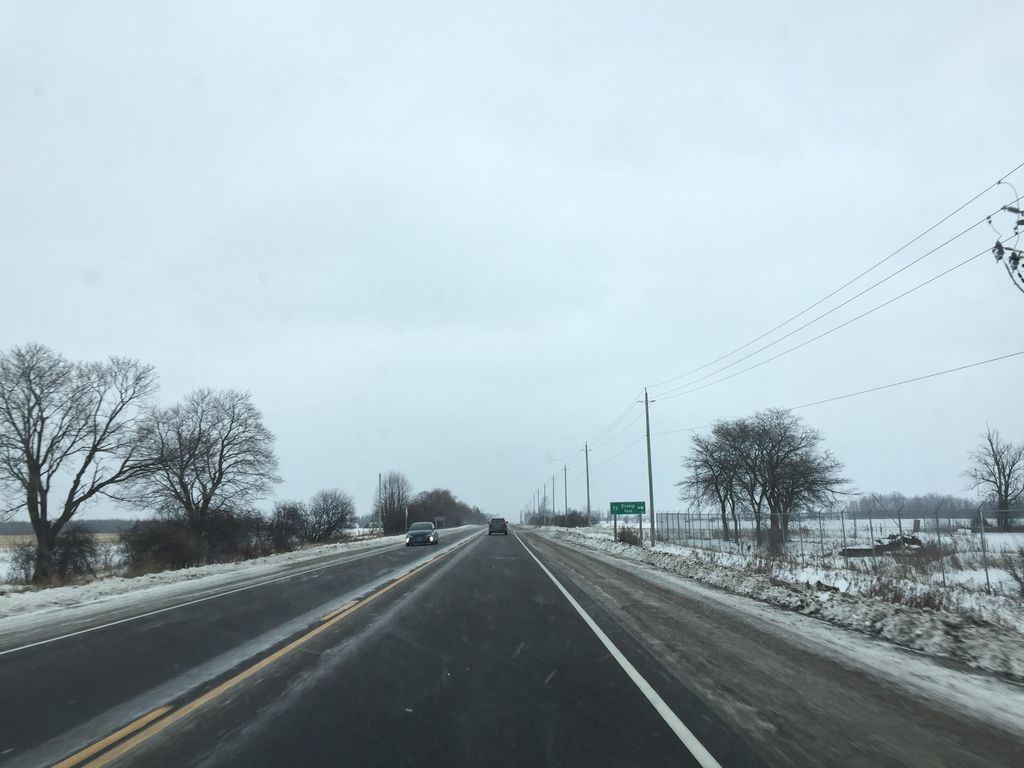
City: kitchener-waterloo